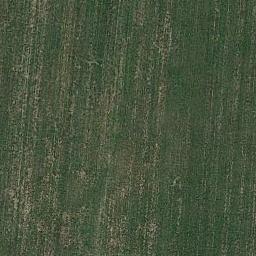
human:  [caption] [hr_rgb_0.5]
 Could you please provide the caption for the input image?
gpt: There are lines of bare land on the meadow .

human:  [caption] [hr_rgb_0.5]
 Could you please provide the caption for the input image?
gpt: This meadow has dense grasses and a vertical striped texture .

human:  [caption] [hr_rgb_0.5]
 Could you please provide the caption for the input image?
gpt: There is a tree and a house in the grass .

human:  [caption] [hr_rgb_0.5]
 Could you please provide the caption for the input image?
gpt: There is no grass in some parts of the meadow .

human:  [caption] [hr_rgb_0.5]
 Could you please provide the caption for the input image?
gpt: A green meadow with some stripes .